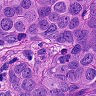
Metastatic tissue present: yes